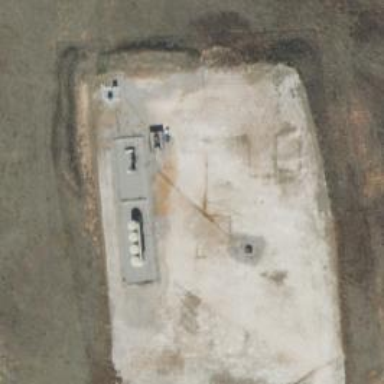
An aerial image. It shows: Storage tank that is man-made.